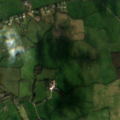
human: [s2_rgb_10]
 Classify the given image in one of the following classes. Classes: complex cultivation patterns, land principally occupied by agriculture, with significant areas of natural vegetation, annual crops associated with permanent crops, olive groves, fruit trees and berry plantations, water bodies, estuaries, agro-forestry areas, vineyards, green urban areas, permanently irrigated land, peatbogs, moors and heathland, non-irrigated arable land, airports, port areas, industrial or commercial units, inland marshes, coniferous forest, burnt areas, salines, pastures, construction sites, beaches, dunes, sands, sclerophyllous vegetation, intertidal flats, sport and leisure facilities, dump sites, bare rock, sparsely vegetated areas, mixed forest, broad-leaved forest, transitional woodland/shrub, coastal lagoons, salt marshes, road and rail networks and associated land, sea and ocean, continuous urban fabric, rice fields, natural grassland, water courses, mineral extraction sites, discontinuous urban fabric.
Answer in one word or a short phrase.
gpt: pastures, broad-leaved forest